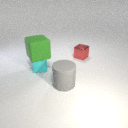
small red metal cube to the right of large gray rubber cylinder